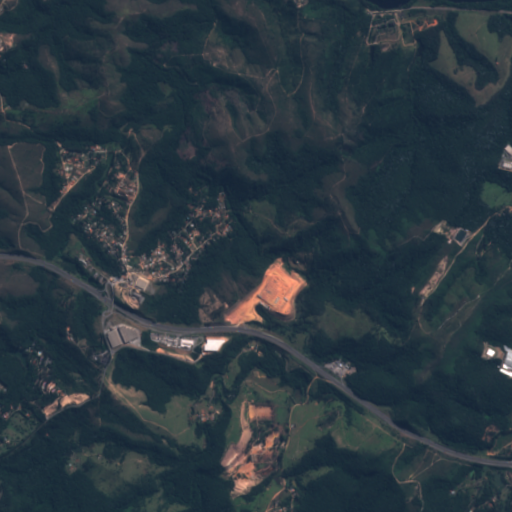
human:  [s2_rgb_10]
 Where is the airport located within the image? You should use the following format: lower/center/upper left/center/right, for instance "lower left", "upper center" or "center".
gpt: The airport is located in the center left of the image.
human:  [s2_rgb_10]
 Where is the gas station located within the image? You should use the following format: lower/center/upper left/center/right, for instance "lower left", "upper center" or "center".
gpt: The gas station is located in the lower of the image.
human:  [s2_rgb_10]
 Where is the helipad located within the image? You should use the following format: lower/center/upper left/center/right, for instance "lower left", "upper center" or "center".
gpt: The helipad is located in the lower right of the image.
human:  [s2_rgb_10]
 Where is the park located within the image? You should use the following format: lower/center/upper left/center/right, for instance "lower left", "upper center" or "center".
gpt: The park is located in the lower left of the image.
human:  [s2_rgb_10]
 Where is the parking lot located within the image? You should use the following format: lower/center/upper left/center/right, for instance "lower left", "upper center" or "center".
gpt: The parking lot is located in the lower center of the image.
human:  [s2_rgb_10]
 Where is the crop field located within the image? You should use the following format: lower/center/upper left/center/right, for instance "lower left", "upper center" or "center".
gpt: There is no crop field in the image.